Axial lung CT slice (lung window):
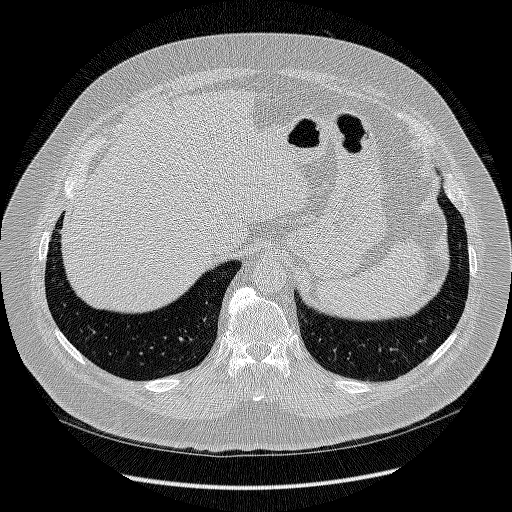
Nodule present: no